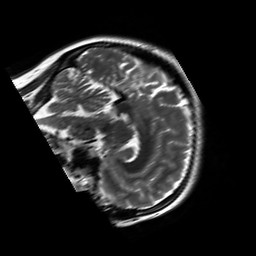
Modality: T2w
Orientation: sagittal
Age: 25
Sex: female
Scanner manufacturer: siemens
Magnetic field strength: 3 T
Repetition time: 8.53 s
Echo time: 0.091 s